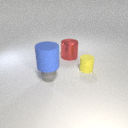
small gray rubber sphere below large blue rubber cylinder